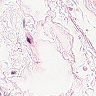
Metastatic tissue present: no